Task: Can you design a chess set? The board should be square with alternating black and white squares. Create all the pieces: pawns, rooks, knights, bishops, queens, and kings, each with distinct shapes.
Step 3101:
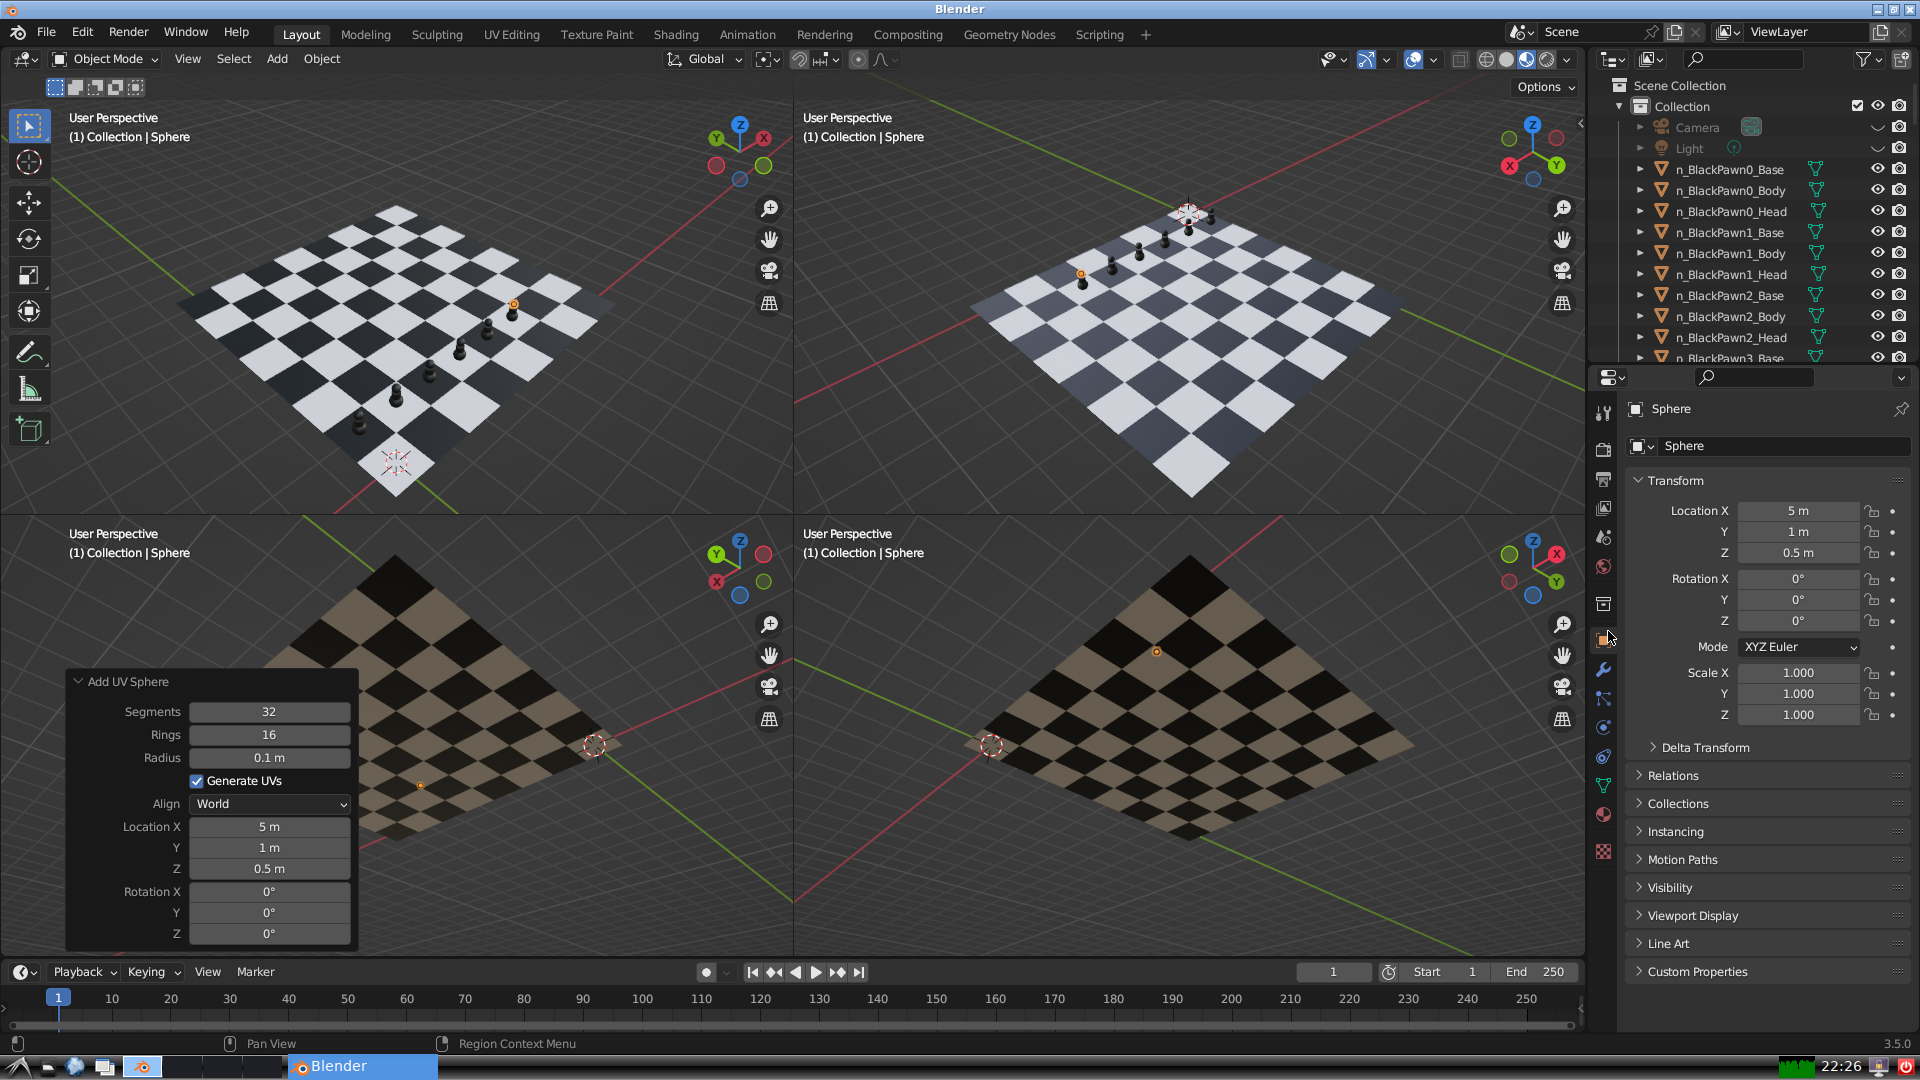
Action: {"mouse_move": [1732, 445]}